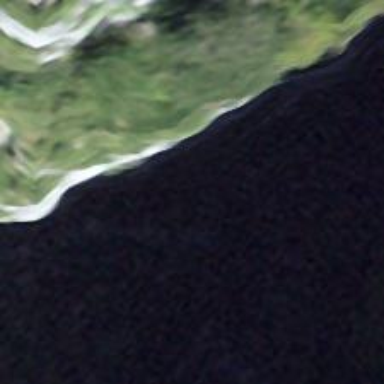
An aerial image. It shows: Natural cliff.